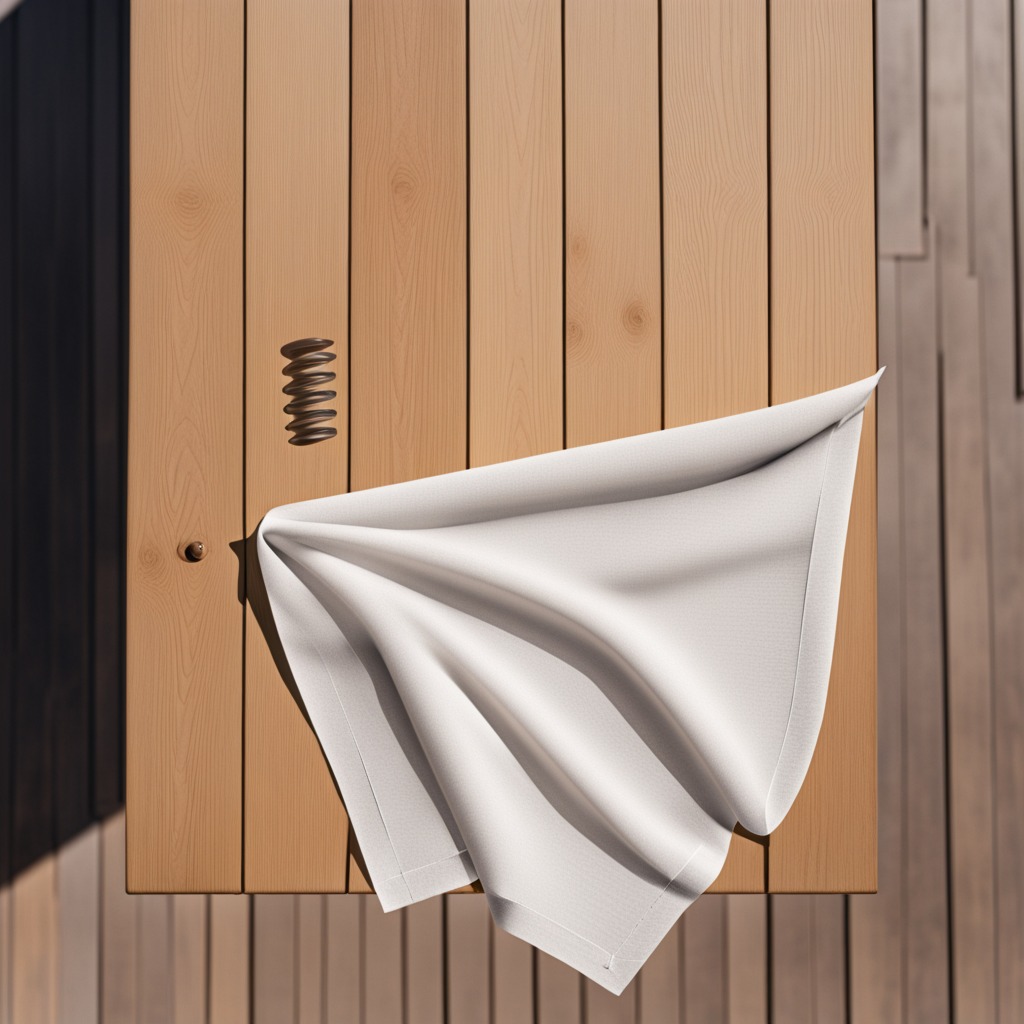
A coiled metal spring lying on a wooden table in an outdoor workshop during daytime bright natural light soft shadows worn but beneath the cloth